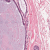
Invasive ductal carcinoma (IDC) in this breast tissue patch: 0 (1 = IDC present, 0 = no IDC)